Interaction volume radius: 5 \u00c5
Interaction volume height: 15 \u00c5
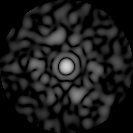
Disorder parameter: 0.8483